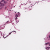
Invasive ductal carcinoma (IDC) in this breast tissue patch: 1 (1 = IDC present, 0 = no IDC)